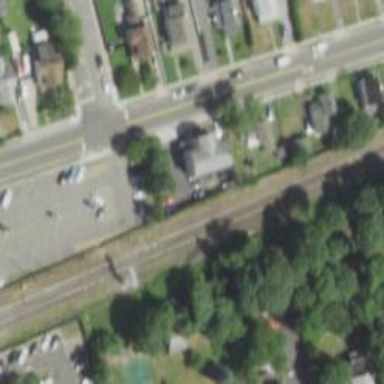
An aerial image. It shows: Railway siding with rails.